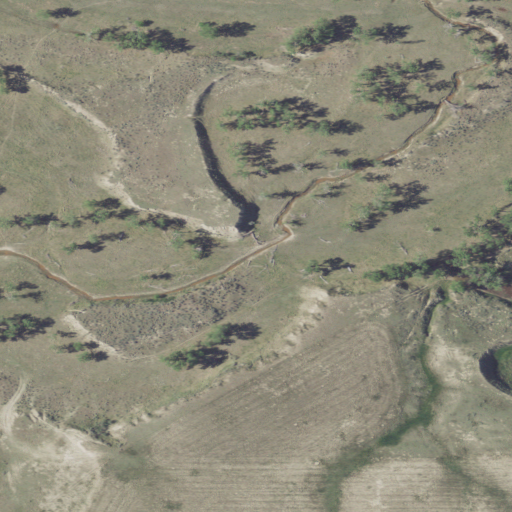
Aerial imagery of valley in Montana named Cuttybeck Coulee containing shrub, grassland, and cultivated crops